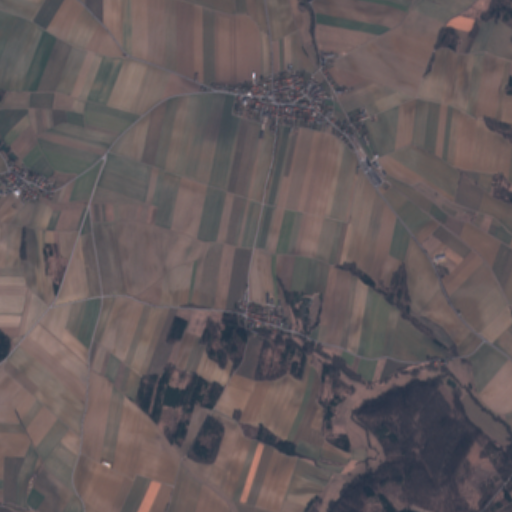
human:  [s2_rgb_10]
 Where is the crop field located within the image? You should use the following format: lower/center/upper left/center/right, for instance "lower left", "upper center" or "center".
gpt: The crop field is located in the upper center of the image.
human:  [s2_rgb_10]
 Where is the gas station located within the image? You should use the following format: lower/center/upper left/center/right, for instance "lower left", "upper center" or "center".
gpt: The gas station is located in the center right of the image.
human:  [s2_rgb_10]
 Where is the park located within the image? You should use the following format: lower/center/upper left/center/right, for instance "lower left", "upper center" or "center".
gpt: The park is located in the upper center of the image.
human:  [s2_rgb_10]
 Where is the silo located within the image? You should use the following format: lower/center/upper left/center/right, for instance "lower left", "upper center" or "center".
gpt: The silo is located in the upper right of the image.
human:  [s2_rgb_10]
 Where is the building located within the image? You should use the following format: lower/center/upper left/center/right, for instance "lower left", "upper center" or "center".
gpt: There is no building in the image.